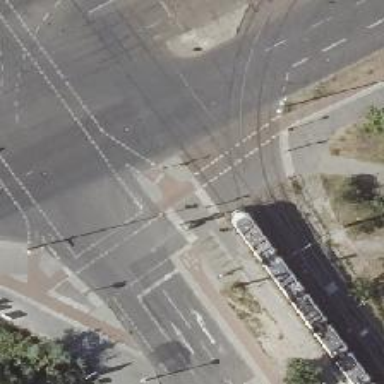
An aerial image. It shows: Railway crossing.